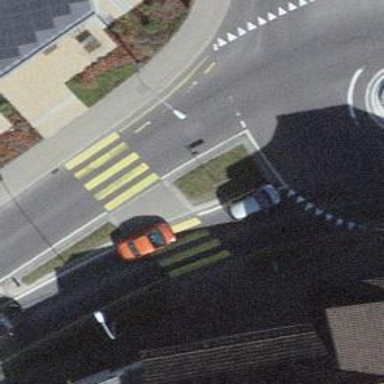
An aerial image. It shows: Marked crossing with pedestrian island.